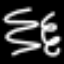
Label: squiggle